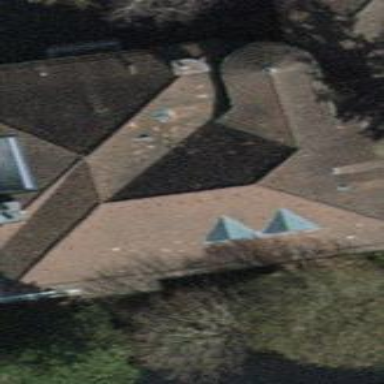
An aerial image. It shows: Building with hipped roof oriented across its structure.